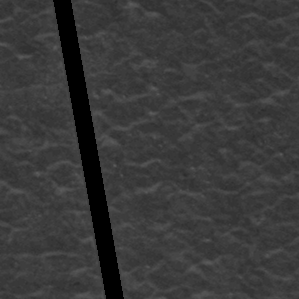
Label: frost